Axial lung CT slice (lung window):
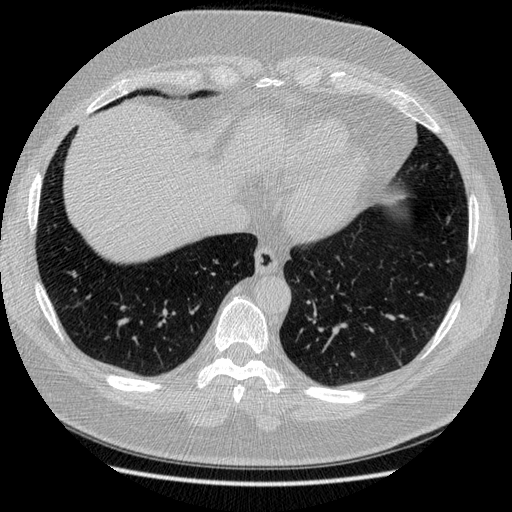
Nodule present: no